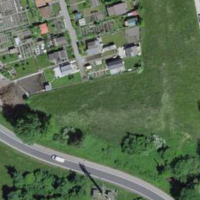
EUNIS habitat code: 57
Species observed at this site:
Carex acutiformis